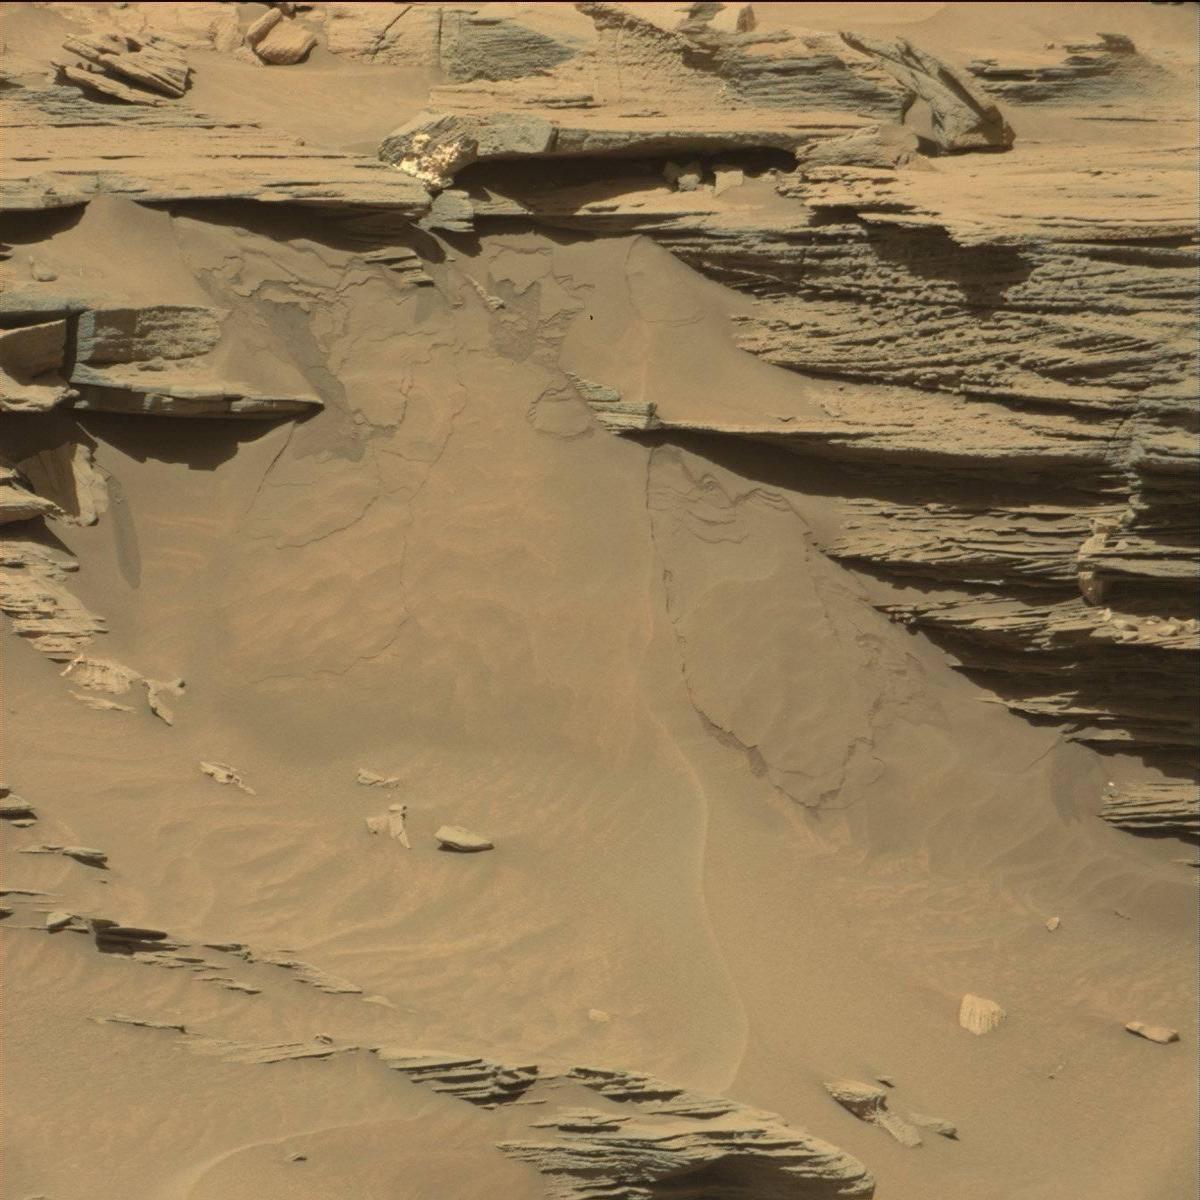
Terrain classes present: Bedrock, Sand / Soil